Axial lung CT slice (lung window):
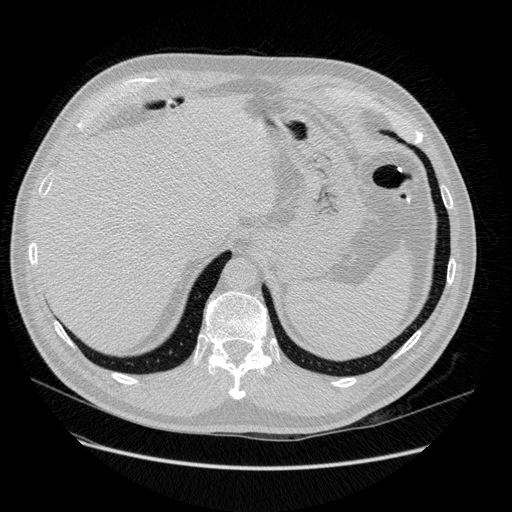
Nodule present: no